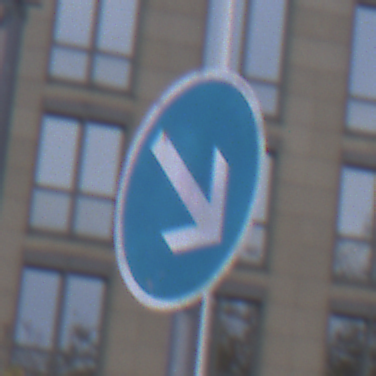
Verkehrszeichen: VorgeschriebeneVorbeifahrtRechts
Umgebung: Outdoor, Urban
Tageszeit: SunriseSunset
Wetter: PartlyCloudy
Licht: Natural
Jahreszeit: NotSpecified
Kontrast: LowContrast